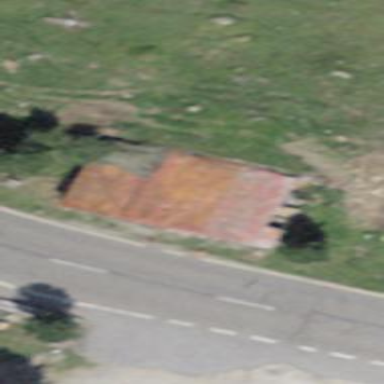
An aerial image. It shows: Simple and straightforward house.